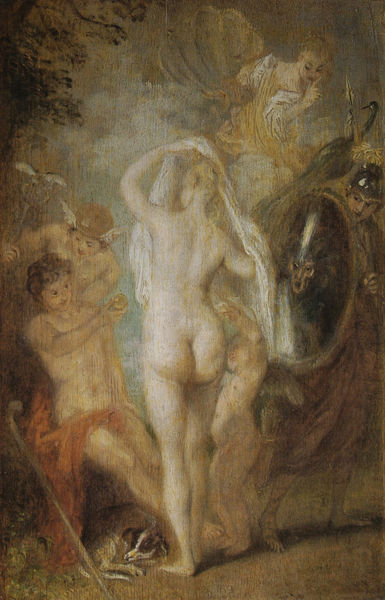
Titel: Le Jugement de Paris, Urteil des Paris
Künstler: Antoine Watteau
Standort: Paris
Institution: Musée du Louvre
Schlagwörter: akt, baum, blau, blätter, dunkel, feder, flügel, gemälde, haut, held, himmel, kopf, laub, mann, nackt, schatten, schlaf, umhang, weiß, wolken, frauen, gelb, menschen, ocker, ausschnitt, braun, frankreich, frau, grau, hell, hintergrund, licht, männer, paris, pastell, rücken, schwarz, szene, hund, rot, schal, schirm, schleier, tier, tuch, malerei, alt, blond, jung, arme, blass, falten, taube, bild, spiegel, öl, natur, spiegelung, vögel, figur, gewand, gold, stoff, kind, rokoko, schön, pferd, reiter, stock, engel, engelchen, putte, putto, beine, apfel, hündchen, bein, gesäß, hintern, rückenansicht, schlafend, gehstock, spiegelbild, stab, ölgemälde, lanze, falte, handtuch, nackte, junge, mondlicht, unscharf, bad, waschen, barfuss, schild, schaf, antike, knabe, maske, fuss, lichtung, arsch, hinten, rückenakt, rückenfigur, schönheit, schwert, soldat, hässlich, helm, pfau, reichen, allegorie, mythologie, ritter, rüstung, toilette, eitel, eitelkeit, teufel, satyr, geäst, märchen, krieger, fabelwesen, venus, watteau, muschel, speer, hermes, golden, hera, hirtenstab, merkur, amor, flügelchen, flügelhelm, bock, hirte, schäfer, athene, ziegenbock, ziege, helena, hirtenstock, fratze, pallas, zicklein, beobachtung, puten, aphrodite, organe, attribute, beschauen, sodat, cupid, venusmuschel, madchen, mondlich, feenhaft, flügelhaube, flügelhaueb, heroldstab, po, missbrauch, stpck, spiegelhalter